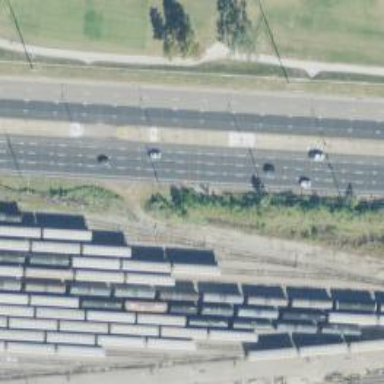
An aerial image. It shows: Railway yard in service.